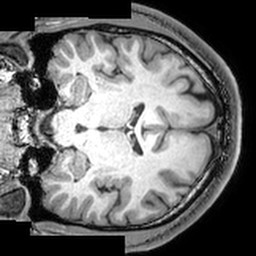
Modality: T1w
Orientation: coronal
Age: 24
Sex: male
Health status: healthy
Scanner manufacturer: philips
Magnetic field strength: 3 T
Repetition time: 0.007039 s
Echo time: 0.003181 s